Question: I'm developing an app that will need to use a camera using the file input from WebView.
So this is the code that I write and it is working with the google camera.
In my webchromeclient
'''
webView.setWebChromeClient(new WebChromeClient()
{
//The undocumented magic method override
//Eclipse will swear at you if you try to put @Override here
// For Android 3.0+
@SuppressWarnings("unused")
public void openFileChooser(ValueCallback<Uri> uploadMsg) {
mUploadMessage = uploadMsg;
File imageStorageDir = new File(Environment.getExternalStoragePublicDirectory(Environment.DIRECTORY_PICTURES), "MyApp");
// Create the storage directory if it does not exist
if (! imageStorageDir.exists()){
imageStorageDir.mkdirs();
}
File file = new File(imageStorageDir + File.separator + "IMG_" + String.valueOf(System.currentTimeMillis()) + ".jpg");
imageUri = Uri.fromFile(file);
final List<Intent> cameraIntents = new ArrayList<Intent>();
final Intent captureIntent = new Intent(android.provider.MediaStore.ACTION_IMAGE_CAPTURE);
final PackageManager packageManager = getPackageManager();
final List<ResolveInfo> listCam = packageManager.queryIntentActivities(captureIntent, 0);
for(ResolveInfo res : listCam) {
final String packageName = res.activityInfo.packageName;
final Intent i = new Intent(captureIntent);
i.setComponent(new ComponentName(res.activityInfo.packageName, res.activityInfo.name));
i.setPackage(packageName);
i.putExtra(MediaStore.EXTRA_OUTPUT, imageUri);
cameraIntents.add(i);
}
mUploadMessage = uploadMsg;
Intent i = new Intent(Intent.ACTION_GET_CONTENT);
i.addCategory(Intent.CATEGORY_OPENABLE);
i.setType("image/*");
Intent chooserIntent = Intent.createChooser(i,"Image Chooser");
chooserIntent.putExtra(Intent.EXTRA_INITIAL_INTENTS, cameraIntents.toArray(new Parcelable[]{}));
MainActivity.this.startActivityForResult(chooserIntent, FILECHOOSER_RESULTCODE);
}
//For Android 4.1
@SuppressWarnings("unused")
public void openFileChooser(ValueCallback<Uri> uploadMsg, String acceptType){
mUploadMessage = uploadMsg;
File imageStorageDir = new File(Environment.getExternalStoragePublicDirectory(Environment.DIRECTORY_PICTURES), "MyApp");
// Create the storage directory if it does not exist
if (! imageStorageDir.exists()){
imageStorageDir.mkdirs();
}
File file = new File(imageStorageDir + File.separator + "IMG_" + String.valueOf(System.currentTimeMillis()) + ".jpg");
imageUri = Uri.fromFile(file);
final List<Intent> cameraIntents = new ArrayList<Intent>();
final Intent captureIntent = new Intent(android.provider.MediaStore.ACTION_IMAGE_CAPTURE);
final PackageManager packageManager = getPackageManager();
final List<ResolveInfo> listCam = packageManager.queryIntentActivities(captureIntent, 0);
for(ResolveInfo res : listCam) {
final String packageName = res.activityInfo.packageName;
final Intent i = new Intent(captureIntent);
i.setComponent(new ComponentName(res.activityInfo.packageName, res.activityInfo.name));
i.setPackage(packageName);
i.putExtra(MediaStore.EXTRA_OUTPUT, imageUri);
cameraIntents.add(i);
}
mUploadMessage = uploadMsg;
Intent i = new Intent(Intent.ACTION_GET_CONTENT);
i.addCategory(Intent.CATEGORY_OPENABLE);
i.setType("image/*");
Intent chooserIntent = Intent.createChooser(i,"Image Chooser");
chooserIntent.putExtra(Intent.EXTRA_INITIAL_INTENTS, cameraIntents.toArray(new Parcelable[]{}));
MainActivity.this.startActivityForResult(chooserIntent, FILECHOOSER_RESULTCODE);
}
//For Android 3.0+
@SuppressWarnings("unused")
public void openFileChooser(ValueCallback<Uri> uploadMsg, String acceptType, String capture){
mUploadMessage = uploadMsg;
File imageStorageDir = new File(Environment.getExternalStoragePublicDirectory(Environment.DIRECTORY_PICTURES), "MyApp");
// Create the storage directory if it does not exist
if (! imageStorageDir.exists()){
imageStorageDir.mkdirs();
}
File file = new File(imageStorageDir + File.separator + "IMG_" + String.valueOf(System.currentTimeMillis()) + ".jpg");
imageUri = Uri.fromFile(file);
final List<Intent> cameraIntents = new ArrayList<Intent>();
final Intent captureIntent = new Intent(android.provider.MediaStore.ACTION_IMAGE_CAPTURE);
final PackageManager packageManager = getPackageManager();
final List<ResolveInfo> listCam = packageManager.queryIntentActivities(captureIntent, 0);
for(ResolveInfo res : listCam) {
final String packageName = res.activityInfo.packageName;
final Intent i = new Intent(captureIntent);
i.setComponent(new ComponentName(res.activityInfo.packageName, res.activityInfo.name));
i.setPackage(packageName);
i.putExtra(MediaStore.EXTRA_OUTPUT, imageUri);
cameraIntents.add(i);
}
mUploadMessage = uploadMsg;
Intent i = new Intent(Intent.ACTION_GET_CONTENT);
i.addCategory(Intent.CATEGORY_OPENABLE);
i.setType("image/*");
Intent chooserIntent = Intent.createChooser(i,"Image Chooser");
chooserIntent.putExtra(Intent.EXTRA_INITIAL_INTENTS, cameraIntents.toArray(new Parcelable[]{}));
MainActivity.this.startActivityForResult(chooserIntent, FILECHOOSER_RESULTCODE);
}
//For Android 5.0+
public boolean onShowFileChooser(
WebView webView, ValueCallback<Uri[]> filePathCallback,
WebChromeClient.FileChooserParams fileChooserParams) {
// Double check that we don't have any existing callbacks
if(mFilePathCallback != null) {
mFilePathCallback.onReceiveValue(null);
}
mFilePathCallback = filePathCallback;
// Set up the take picture intent
Intent takePictureIntent = new Intent(MediaStore.ACTION_IMAGE_CAPTURE);
if (takePictureIntent.resolveActivity(MainActivity.this.getPackageManager()) != null) {
// Create the File where the photo should go
File photoFile = null;
try {
photoFile = createImageFile();
takePictureIntent.putExtra("PhotoPath", mCameraPhotoPath);
} catch (IOException ex) {
// Error occurred while creating the File
Log.e(tag, "Unable to create Image File", ex);
}
// Continue only if the File was successfully created
if (photoFile != null) {
mCameraPhotoPath = "file:" + photoFile.getAbsolutePath();
takePictureIntent.putExtra(MediaStore.EXTRA_OUTPUT,
Uri.fromFile(photoFile));
} else {
takePictureIntent = null;
}
}
// Set up the intent to get an existing image
Intent contentSelectionIntent = new Intent(Intent.ACTION_GET_CONTENT);
contentSelectionIntent.addCategory(Intent.CATEGORY_OPENABLE);
contentSelectionIntent.setType("image/*");
// Set up the intents for the Intent chooser
Intent[] intentArray;
if(takePictureIntent != null) {
intentArray = new Intent[]{takePictureIntent};
} else {
intentArray = new Intent[0];
}
Intent chooserIntent = new Intent(Intent.ACTION_CHOOSER);
chooserIntent.putExtra(Intent.EXTRA_INTENT, contentSelectionIntent);
chooserIntent.putExtra(Intent.EXTRA_TITLE, "Image Chooser");
chooserIntent.putExtra(Intent.EXTRA_INITIAL_INTENTS, intentArray);
startActivityForResult(chooserIntent, MainActivity.FILECHOOSER_RESULTCODE);
return true;
}
});
'''
Then this is my activityresult:
'''
private Uri imageUri;
@Override
protected void onActivityResult(int requestCode, int resultCode,
Intent intent) {
if (Build.VERSION.SDK_INT >= 21){
if(requestCode != FILECHOOSER_RESULTCODE || mFilePathCallback == null) {
super.onActivityResult(requestCode, resultCode, intent);
return;
}
Uri[] results = null;
// Check that the response is a good one
if(resultCode == Activity.RESULT_OK) {
if(intent == null) {
// If there is not data, then we may have taken a photo
if(mCameraPhotoPath != null) {
results = new Uri[]{Uri.parse(mCameraPhotoPath)};
}
} else {
String dataString = intent.getDataString();
if (dataString != null) {
results = new Uri[]{Uri.parse(dataString)};
}
}
}
mFilePathCallback.onReceiveValue(results);
mFilePathCallback = null;
return;
}else{
if(requestCode==FILECHOOSER_RESULTCODE)
{
if (null == this.mUploadMessage) {
return;
}
Uri result;
if (resultCode != RESULT_OK) {
result = null;
} else {
result = intent == null ? this.imageUri : intent.getData(); // retrieve from the private variable if the intent is null
}
this.mUploadMessage.onReceiveValue(result);
this.mUploadMessage = null;
}
}
}
'''
It is working with image upload or taking photo using the google camera.
My Question is how to exclude some camera intent when making the input action?
For example I want to remove camera 360 or retrica in the list, how to do it?

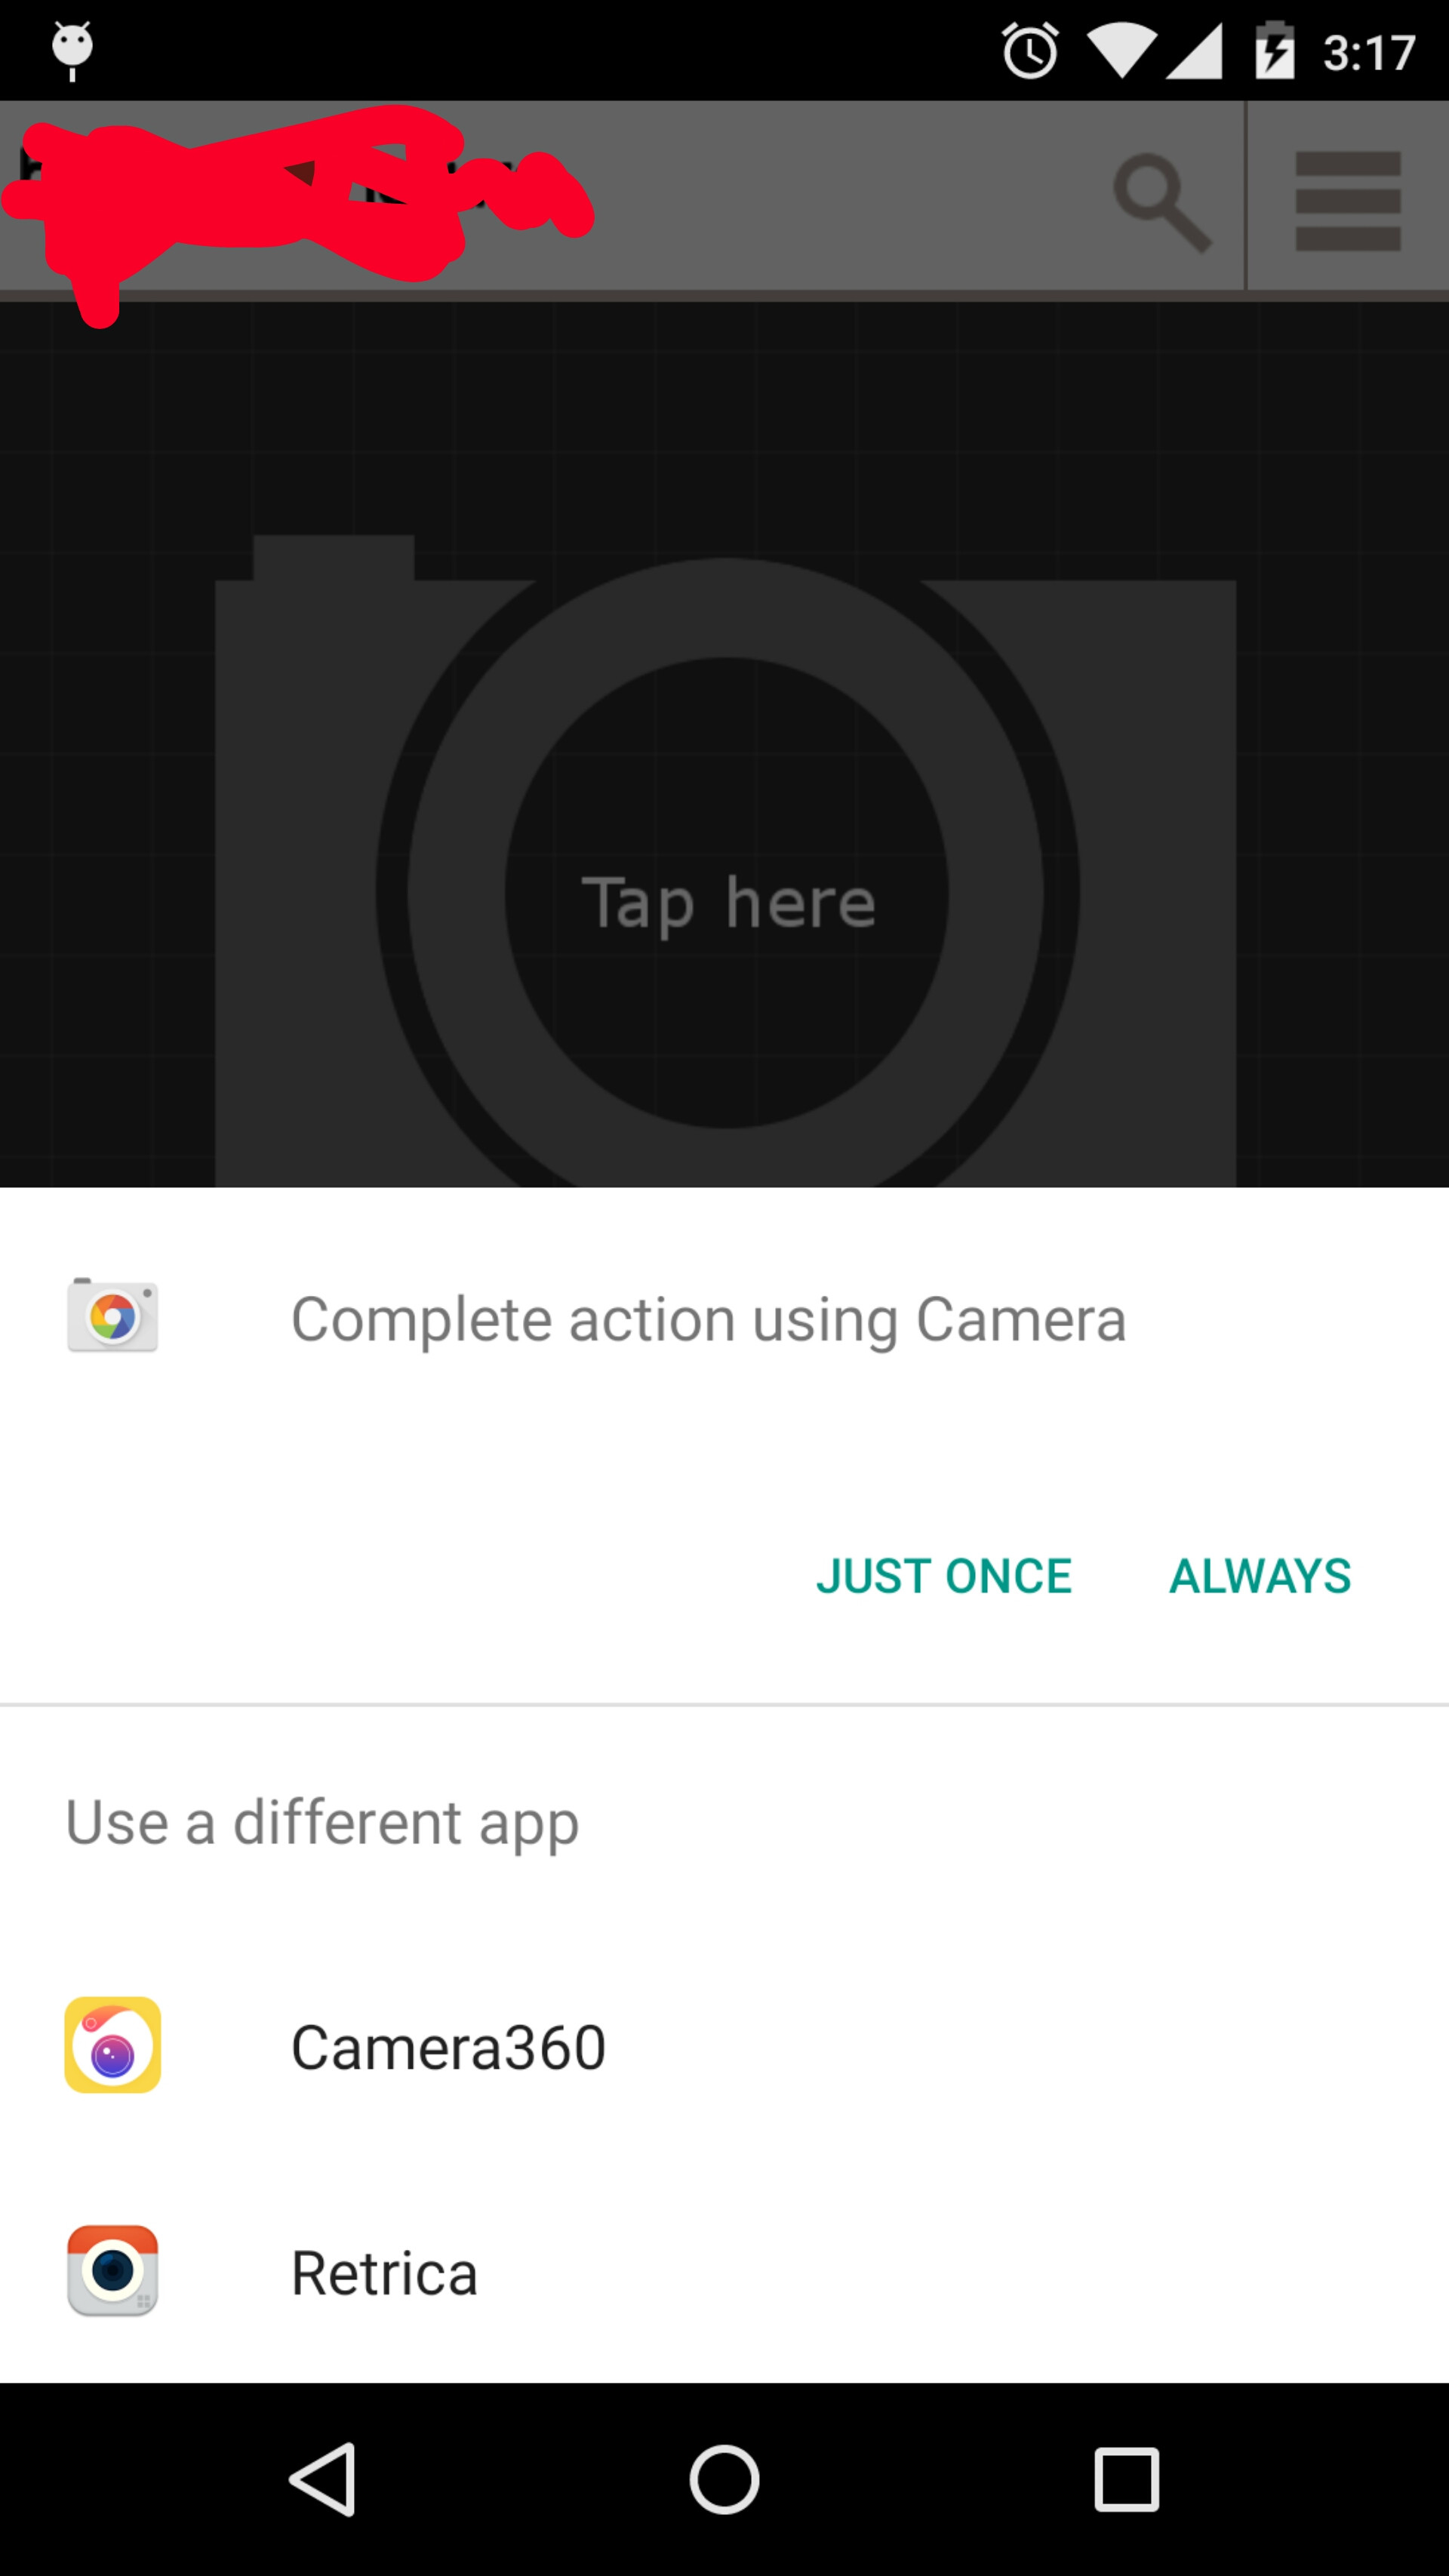
Answer: Edit this part:
'''
for(ResolveInfo res : listCam) {
final String packageName = res.activityInfo.packageName;
final Intent i = new Intent(captureIntent);
i.setComponent(new ComponentName(res.activityInfo.packageName, res.activityInfo.name));
i.setPackage(packageName);
i.putExtra(MediaStore.EXTRA_OUTPUT, imageUri);
cameraIntents.add(i);
}
'''
To This one:
'''
for(ResolveInfo res : listCam) {
final String packageName = res.activityInfo.packageName;
final Intent i = new Intent(captureIntent);
if(packageName.equals("ihate.this.package")||packageName.equals("begone.unwanted.package")){
Log.i("camera", res.activityInfo.packageName+" blocked!");
}else{
i.setComponent(new ComponentName(res.activityInfo.packageName, res.activityInfo.name));
captureIntent.setPackage(packageName);
i.setPackage(packageName);
i.putExtra(MediaStore.EXTRA_OUTPUT, imageUri);
cameraIntents.add(i);
}
}
'''
If you want to know the package name just Log the res.activityInfo.packageName
You can do the same approach for android 5.0